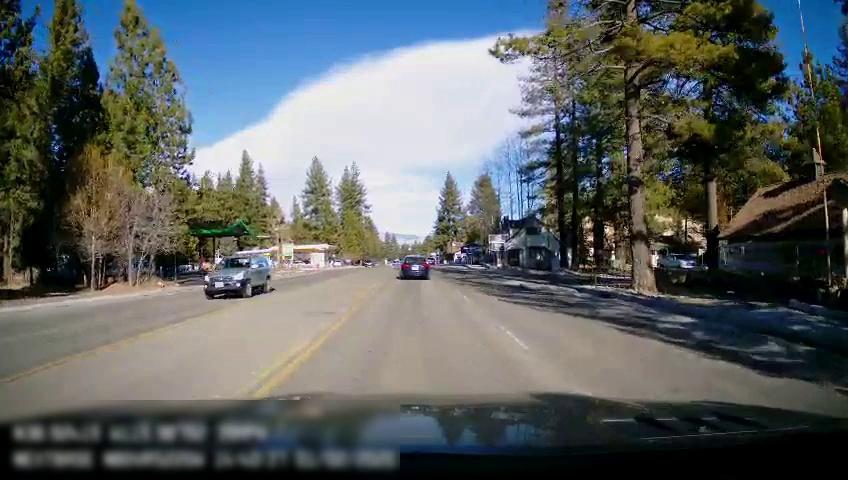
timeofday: Day
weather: Sunny
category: Drivable Space
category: Vehicles | Car
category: Vehicles | SUV
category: Vehicles | SUV
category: Lanes | Opposite Lane
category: Lanes | Current Lane
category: Lanes | Current Lane